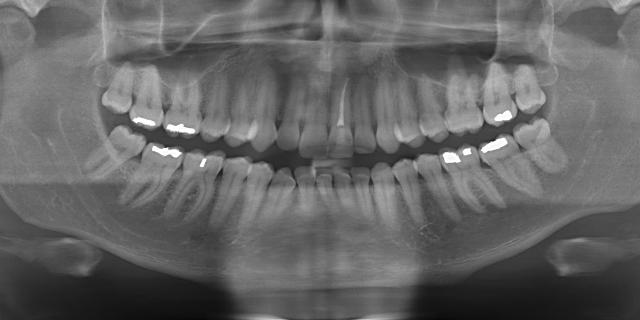
adult